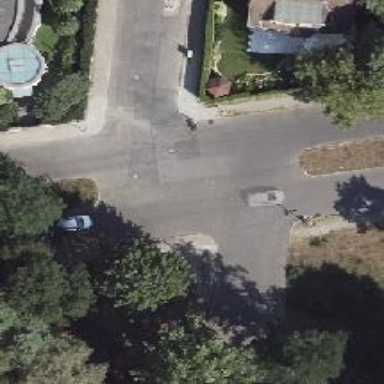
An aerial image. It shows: Smooth asphalt road in residential area.